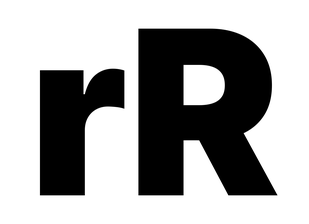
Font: Inter_Black